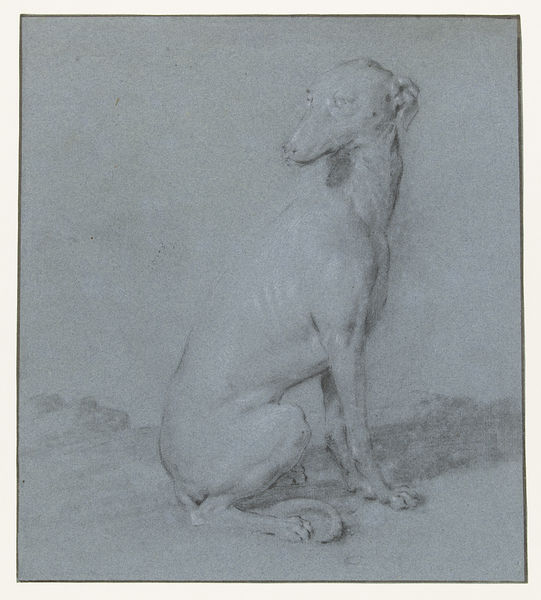
Titel: Een zittende hond, van opzij gezien
Künstler: Frans Snijders
Standort: Amsterdam
Institution: Rijksmuseum
Schlagwörter: blue, white, black, gray, grey, nose, portrait, sit, sitting, looking, naked, ear, eyes, light, drawing, shadow, dog, tail, neck, cat, rectangle, ears, legs, paws, snout, staring, plain, standing, durer, waiting, bones, tall, thin, wite, alone, skinny, behind, ribs, regal, canine, levrier, lonelyness, abbandoned, left alone, behing, behace, behave